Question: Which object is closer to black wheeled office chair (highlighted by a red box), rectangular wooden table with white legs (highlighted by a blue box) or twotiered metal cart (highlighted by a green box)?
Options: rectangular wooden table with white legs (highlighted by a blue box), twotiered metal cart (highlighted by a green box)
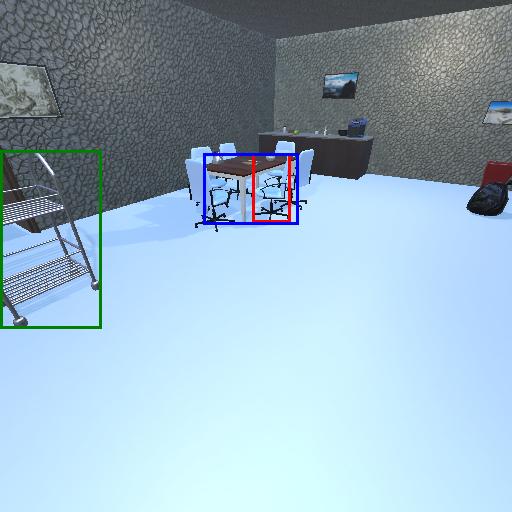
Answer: rectangular wooden table with white legs (highlighted by a blue box)